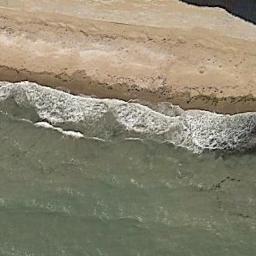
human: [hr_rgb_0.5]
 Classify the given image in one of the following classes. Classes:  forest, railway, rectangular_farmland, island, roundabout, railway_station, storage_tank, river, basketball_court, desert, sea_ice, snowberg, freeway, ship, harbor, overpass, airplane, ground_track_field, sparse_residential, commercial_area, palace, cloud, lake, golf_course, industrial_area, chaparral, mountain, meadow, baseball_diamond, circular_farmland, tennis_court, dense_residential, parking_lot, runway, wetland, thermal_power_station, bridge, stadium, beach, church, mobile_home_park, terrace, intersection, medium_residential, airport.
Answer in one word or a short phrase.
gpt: beach